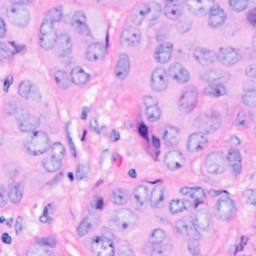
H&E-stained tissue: Breast